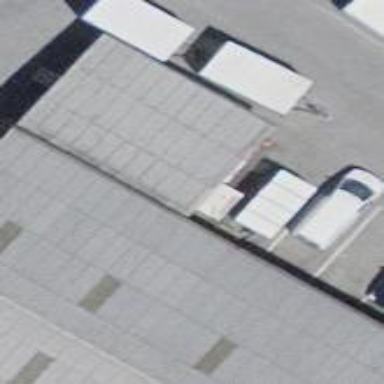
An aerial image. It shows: View of roof of building.